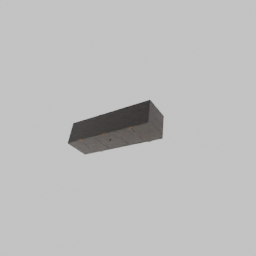
Label: furniture